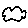
Label: cloud